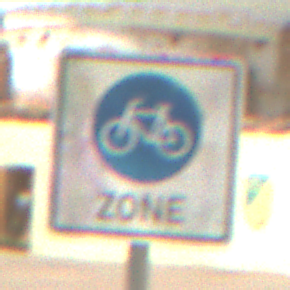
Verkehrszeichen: BeginnFahrradzone
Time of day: Midday
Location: Outdoor (Suburban)
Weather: PartlyCloudy
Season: NotSpecified
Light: Natural